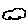
Label: cloud